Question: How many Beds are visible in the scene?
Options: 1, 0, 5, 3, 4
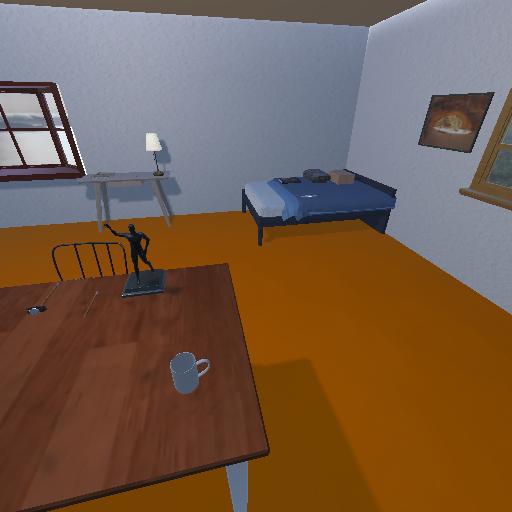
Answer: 1